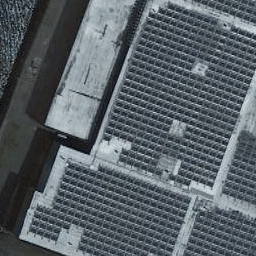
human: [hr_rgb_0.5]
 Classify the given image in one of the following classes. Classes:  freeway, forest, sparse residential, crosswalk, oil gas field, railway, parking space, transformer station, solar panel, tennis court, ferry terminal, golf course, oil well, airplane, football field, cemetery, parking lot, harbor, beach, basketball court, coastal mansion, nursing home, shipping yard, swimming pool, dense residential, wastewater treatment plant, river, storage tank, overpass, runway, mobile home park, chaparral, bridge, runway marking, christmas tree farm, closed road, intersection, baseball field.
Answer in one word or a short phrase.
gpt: solar panel